Field crop: maize
Growth stage: 2
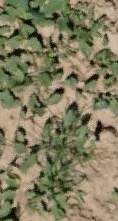
Species: convolvulus